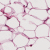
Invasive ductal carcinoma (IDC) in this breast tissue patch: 0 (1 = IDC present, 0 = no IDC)